Question: I have an excel file from which I obtained two string arrays, 'Titles' of dimension 6264x1 and another 'Names' of dimension 45696x1. I want to create an output matrix of size 6264x45696 containing in the elements a 1 or 0, a 1 if 'Titles' contains 'Names'.
I think I want something along the lines of:
'''
for (j in Names)
for (k in Titles)
if (Names[j] is in Titles[k])
write to excel
end
end
end
'''
But I don't know what functions I should use to achieve what I have in the picture. Here is what I have come up with:
'''
[~,Title] = xlsread('exp1.xlsx',1,'A3:A6266','basic');
[~,Name] = xlsread('exp1.xlsx',2,'B3:B45698','basic');
A = cellstr(Title);
GN = cellstr(Name);
BinaryMatrix = false(45696,6264);
for i=1:1:45696
for j=1:1:6264
if (~isempty(ismember(A,GN)))
BinaryMatrix(i,j)= true;
end
end
end
'''
the problem with this code is that it never finishes running, although there are no suggestions within matlab.
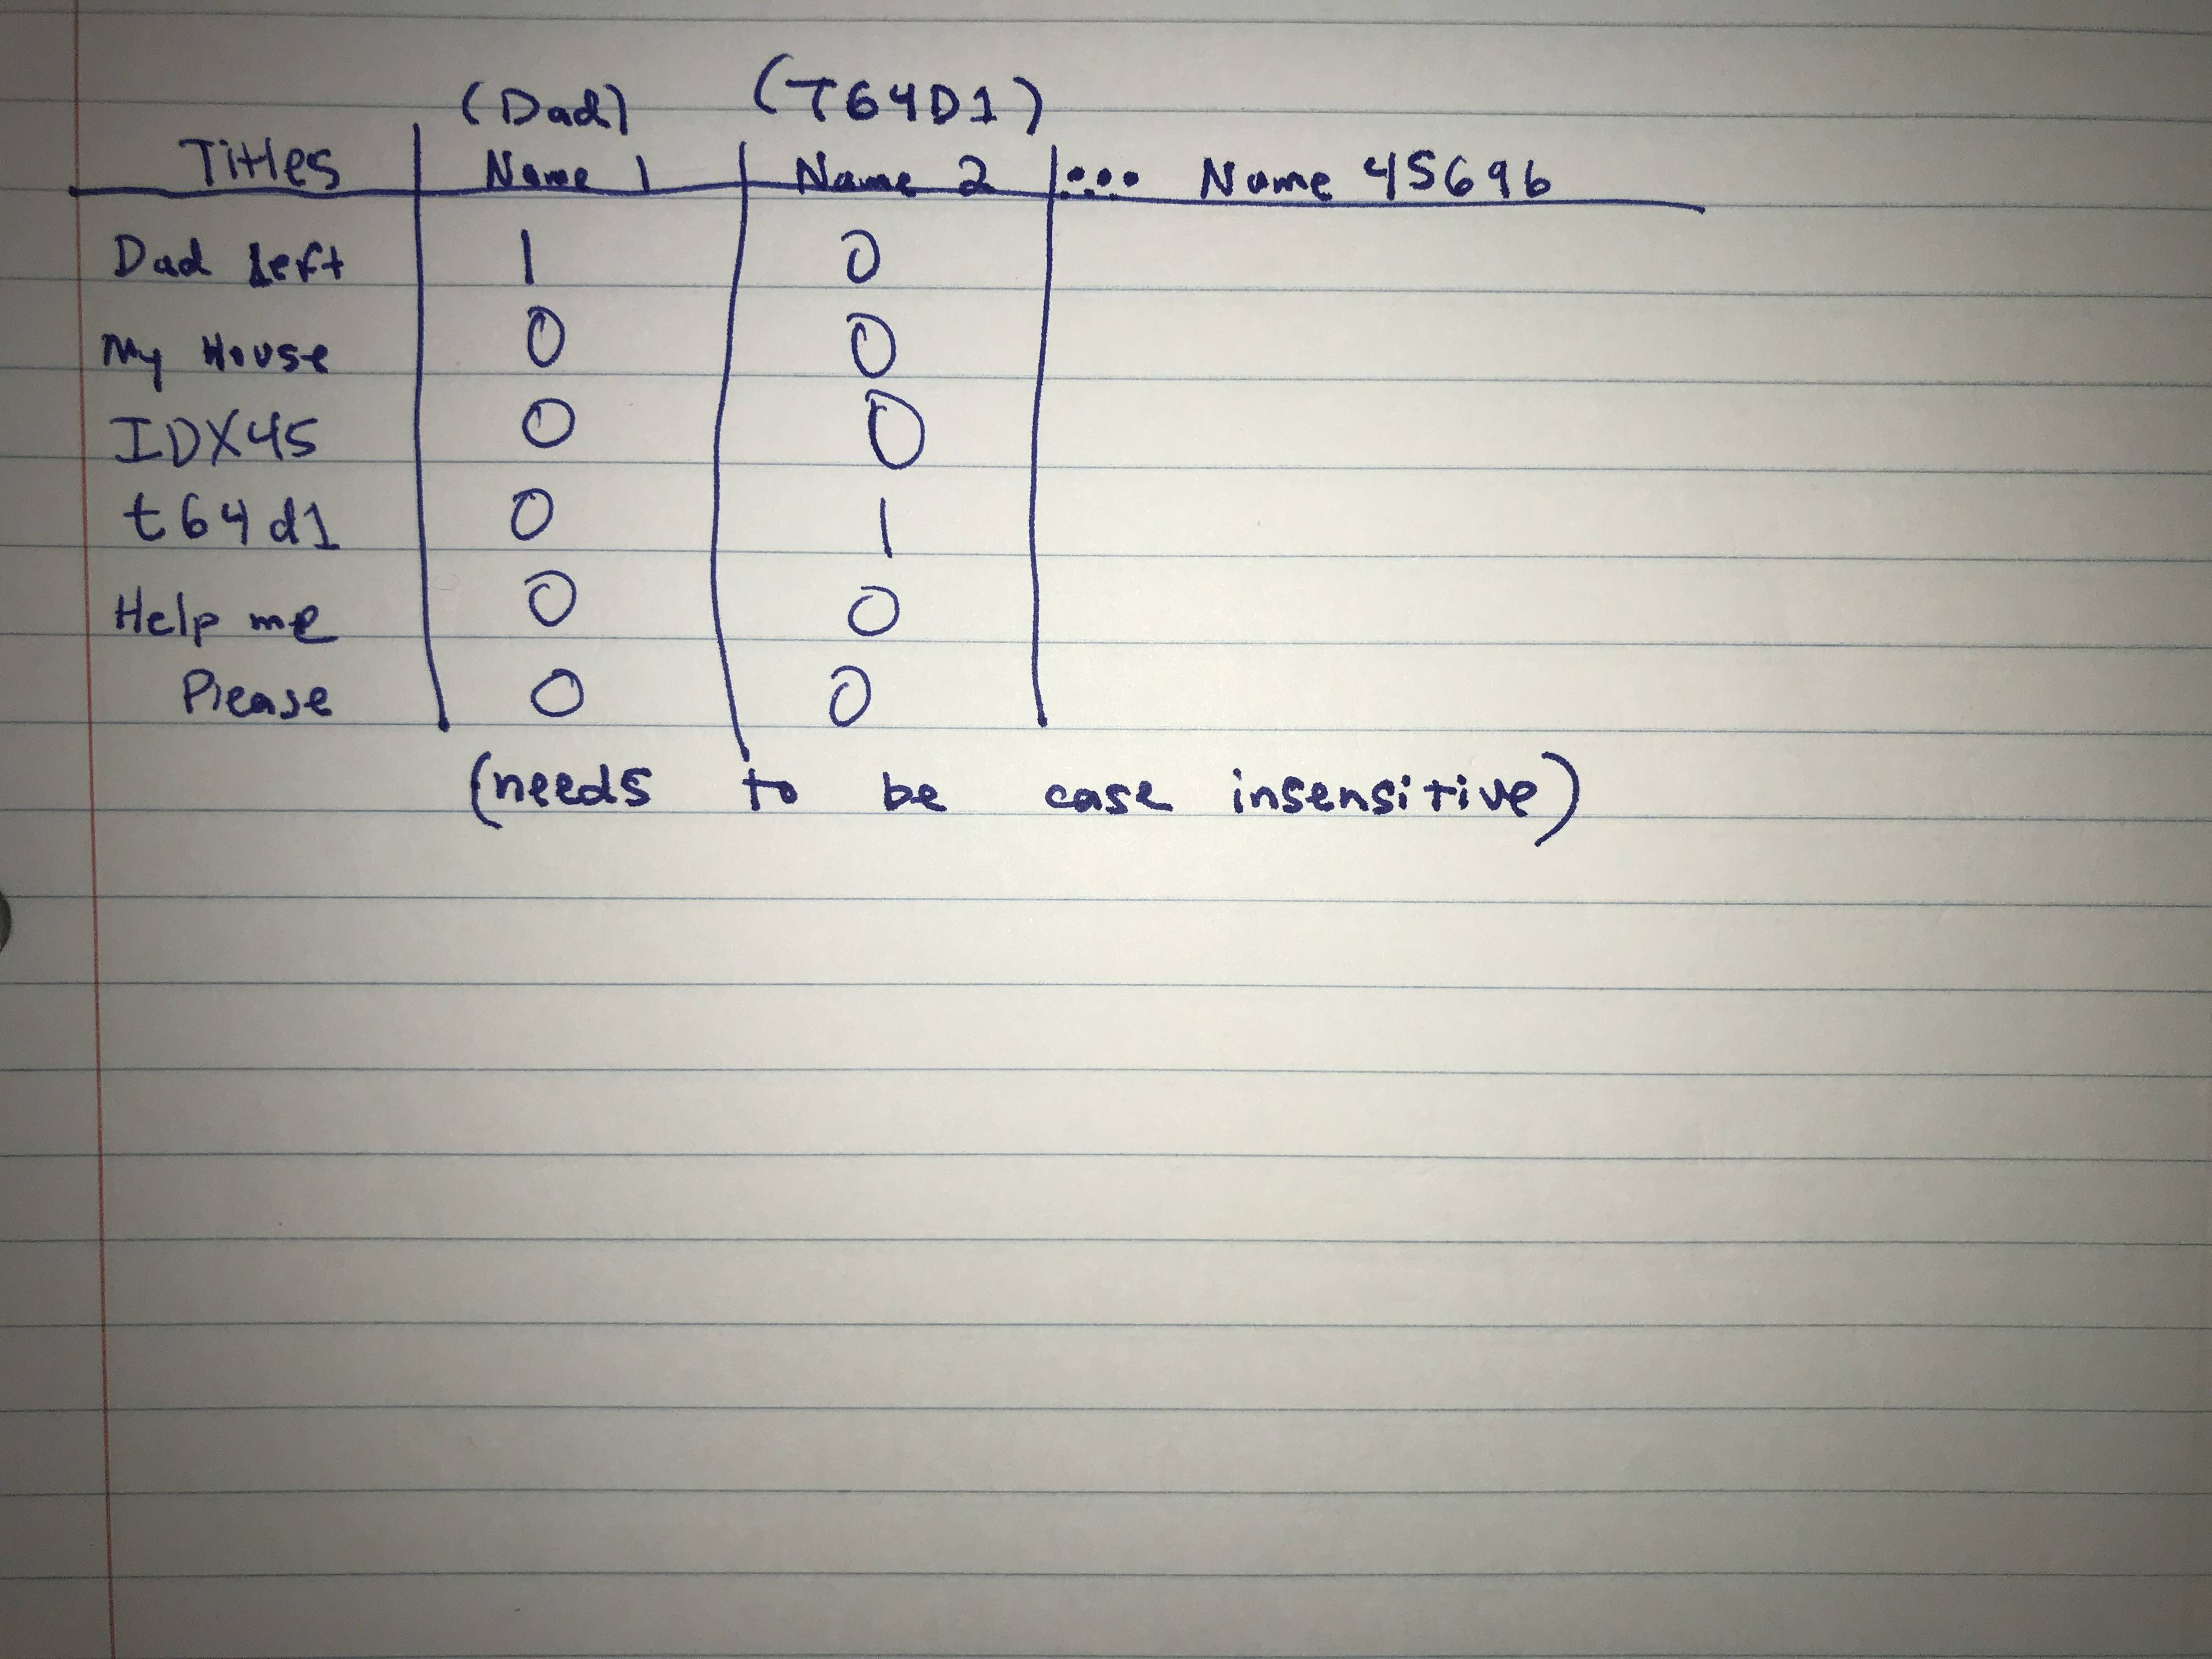
Answer: You can use third output of 'unique' to get numbers corresponding to each string element and use 'bsxfun' to compare numbers.
'''
GN = cellstr(Name);
A = cellstr(Title);
B = [ GN(:); A(:)];
[~,~,u]= unique(B);
BinaryaMatrix = bsxfun(@eq, u(1:numel(GN)),u(numel(GN)+1:end).');
'''